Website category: book
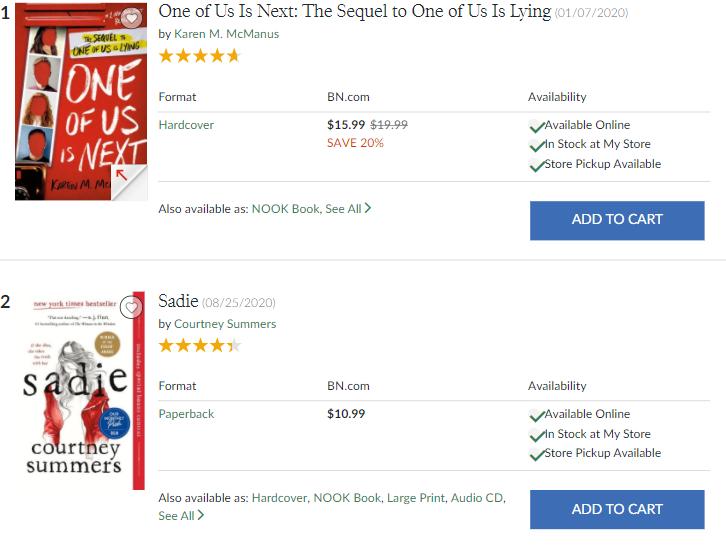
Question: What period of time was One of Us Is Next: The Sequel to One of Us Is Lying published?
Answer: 01/07/2020

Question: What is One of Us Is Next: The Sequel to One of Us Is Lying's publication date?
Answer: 01/07/2020

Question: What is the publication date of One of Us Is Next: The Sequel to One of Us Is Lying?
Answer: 01/07/2020

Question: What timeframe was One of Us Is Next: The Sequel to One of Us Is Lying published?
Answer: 01/07/2020

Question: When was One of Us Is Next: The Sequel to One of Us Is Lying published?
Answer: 01/07/2020

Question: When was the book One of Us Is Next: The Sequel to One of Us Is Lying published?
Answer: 01/07/2020

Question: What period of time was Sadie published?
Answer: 08/25/2020

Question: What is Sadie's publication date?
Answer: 08/25/2020

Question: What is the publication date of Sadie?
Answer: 08/25/2020

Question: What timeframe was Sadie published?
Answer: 08/25/2020

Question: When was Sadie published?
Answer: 08/25/2020

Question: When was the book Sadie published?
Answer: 08/25/2020

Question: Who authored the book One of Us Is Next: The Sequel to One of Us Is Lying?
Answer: Karen M. McManus

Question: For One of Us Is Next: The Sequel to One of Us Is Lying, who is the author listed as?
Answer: Karen M. McManus

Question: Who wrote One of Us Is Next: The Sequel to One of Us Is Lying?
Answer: Karen M. McManus

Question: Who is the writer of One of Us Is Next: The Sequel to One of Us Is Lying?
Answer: Karen M. McManus

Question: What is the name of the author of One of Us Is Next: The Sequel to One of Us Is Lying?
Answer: Karen M. McManus

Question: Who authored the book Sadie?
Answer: Courtney Summers

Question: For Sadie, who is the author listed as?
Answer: Courtney Summers

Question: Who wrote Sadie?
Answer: Courtney Summers

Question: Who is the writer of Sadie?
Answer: Courtney Summers

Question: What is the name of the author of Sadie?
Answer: Courtney Summers

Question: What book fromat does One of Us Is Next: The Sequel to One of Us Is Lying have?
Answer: Hardcover

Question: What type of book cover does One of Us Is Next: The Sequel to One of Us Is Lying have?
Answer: Hardcover

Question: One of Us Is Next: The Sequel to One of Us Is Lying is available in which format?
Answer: Hardcover

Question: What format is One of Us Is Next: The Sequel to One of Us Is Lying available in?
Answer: Hardcover

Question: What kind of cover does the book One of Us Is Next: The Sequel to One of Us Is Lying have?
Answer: Hardcover

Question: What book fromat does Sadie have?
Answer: Paperback

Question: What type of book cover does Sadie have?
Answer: Paperback

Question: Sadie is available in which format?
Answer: Paperback

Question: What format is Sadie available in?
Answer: Paperback

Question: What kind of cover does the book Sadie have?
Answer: Paperback

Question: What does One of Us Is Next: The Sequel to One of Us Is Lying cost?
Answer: $15.99

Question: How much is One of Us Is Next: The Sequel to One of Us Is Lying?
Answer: $15.99

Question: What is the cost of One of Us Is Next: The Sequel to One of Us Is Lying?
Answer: $15.99

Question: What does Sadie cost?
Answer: $10.99

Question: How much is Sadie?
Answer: $10.99

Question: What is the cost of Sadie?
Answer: $10.99

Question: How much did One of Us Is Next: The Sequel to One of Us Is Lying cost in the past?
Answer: $19.99

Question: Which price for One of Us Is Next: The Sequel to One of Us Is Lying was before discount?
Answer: $19.99

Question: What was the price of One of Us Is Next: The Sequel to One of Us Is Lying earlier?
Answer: $19.99

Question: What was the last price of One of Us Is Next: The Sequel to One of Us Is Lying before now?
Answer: $19.99

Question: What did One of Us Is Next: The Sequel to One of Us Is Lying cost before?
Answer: $19.99

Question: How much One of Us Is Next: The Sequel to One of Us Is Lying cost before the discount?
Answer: $19.99

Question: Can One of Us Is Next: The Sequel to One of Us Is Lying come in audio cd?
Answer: no

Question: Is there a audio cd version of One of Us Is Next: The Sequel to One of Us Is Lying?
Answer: no

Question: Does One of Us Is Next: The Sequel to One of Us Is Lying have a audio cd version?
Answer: no

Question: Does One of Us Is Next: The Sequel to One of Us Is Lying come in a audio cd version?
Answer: no

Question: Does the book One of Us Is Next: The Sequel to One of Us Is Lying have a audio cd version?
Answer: no

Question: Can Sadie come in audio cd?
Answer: yes

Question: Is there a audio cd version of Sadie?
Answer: yes

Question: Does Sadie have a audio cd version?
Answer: yes

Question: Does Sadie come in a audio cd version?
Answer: yes

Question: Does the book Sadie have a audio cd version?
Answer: yes

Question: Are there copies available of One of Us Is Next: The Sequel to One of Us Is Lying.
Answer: yes

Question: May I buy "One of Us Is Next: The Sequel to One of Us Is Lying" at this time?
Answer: yes

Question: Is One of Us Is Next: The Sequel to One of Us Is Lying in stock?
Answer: yes

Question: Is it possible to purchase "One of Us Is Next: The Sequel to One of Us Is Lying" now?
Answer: yes

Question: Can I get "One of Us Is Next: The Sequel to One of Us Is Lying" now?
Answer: yes

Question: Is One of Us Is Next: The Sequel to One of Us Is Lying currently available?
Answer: yes

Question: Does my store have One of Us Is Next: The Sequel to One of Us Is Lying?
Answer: yes

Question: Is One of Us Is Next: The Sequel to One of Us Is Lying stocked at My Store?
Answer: yes

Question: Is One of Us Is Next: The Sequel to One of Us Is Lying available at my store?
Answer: yes

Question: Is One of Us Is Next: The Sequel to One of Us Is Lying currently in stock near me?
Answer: yes